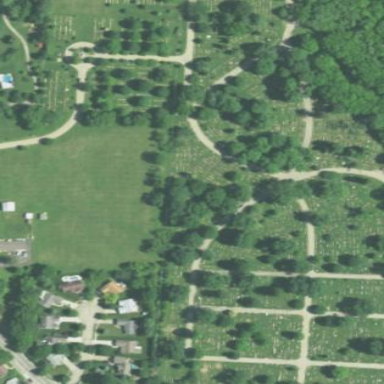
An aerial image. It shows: Cemetery.